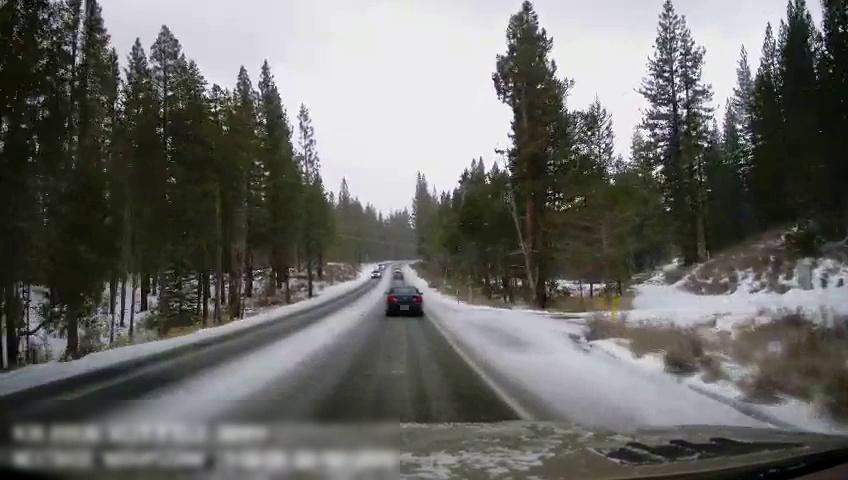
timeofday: Day
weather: Snowy
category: Drivable Space
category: Vehicles | SUV
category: Vehicles | Car
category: Vehicles | Car
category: Lanes | Current Lane